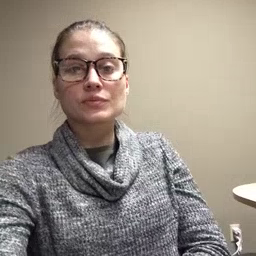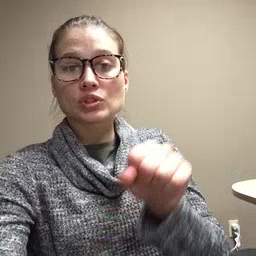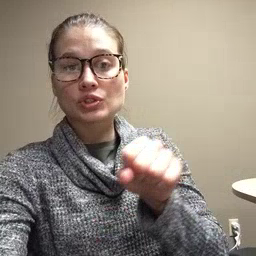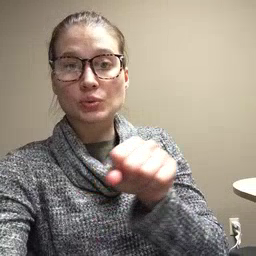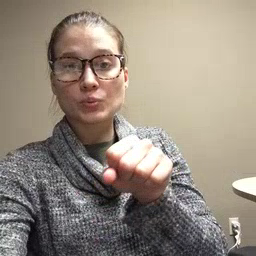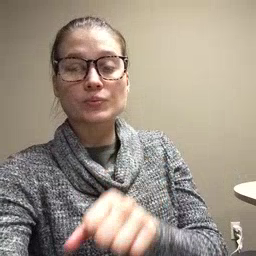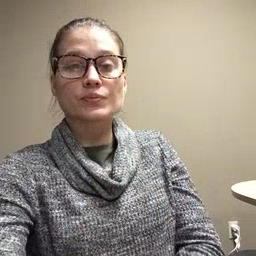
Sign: shoe